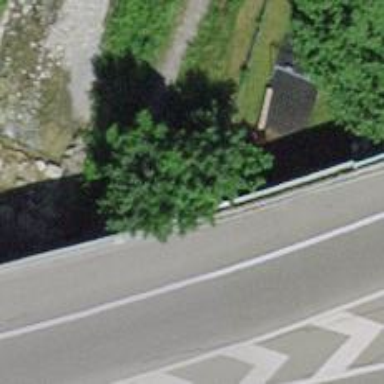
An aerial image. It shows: Footway tunnel.